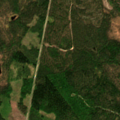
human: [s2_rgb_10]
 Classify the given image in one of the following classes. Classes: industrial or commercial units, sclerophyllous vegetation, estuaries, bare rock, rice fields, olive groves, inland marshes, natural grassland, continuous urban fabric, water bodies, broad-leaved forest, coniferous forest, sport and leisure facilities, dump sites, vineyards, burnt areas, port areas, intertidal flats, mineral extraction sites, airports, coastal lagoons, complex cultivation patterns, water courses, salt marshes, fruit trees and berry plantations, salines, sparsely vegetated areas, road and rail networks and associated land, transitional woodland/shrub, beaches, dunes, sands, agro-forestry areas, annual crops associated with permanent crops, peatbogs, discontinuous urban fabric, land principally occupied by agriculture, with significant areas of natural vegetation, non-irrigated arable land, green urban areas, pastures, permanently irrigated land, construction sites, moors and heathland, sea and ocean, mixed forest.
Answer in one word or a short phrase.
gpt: coniferous forest, mixed forest